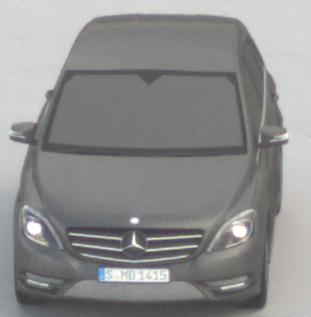
Make: Mercedes-Benz
Model: B 180 BlueEFFICIENCY
Detailed model: B-Class (246)
Model produced from: 2011/11
Model produced until: 2012/10
Doors: 5
Color: gray
Road condition: dry road
Daytime: morning or afternoon
Contrast: low contrast